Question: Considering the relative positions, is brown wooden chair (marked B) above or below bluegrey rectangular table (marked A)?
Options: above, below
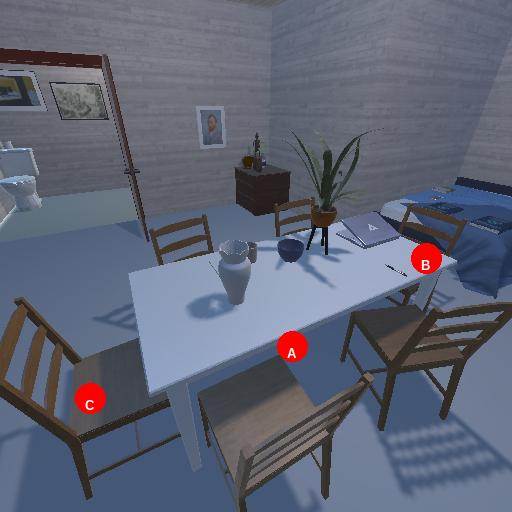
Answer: above